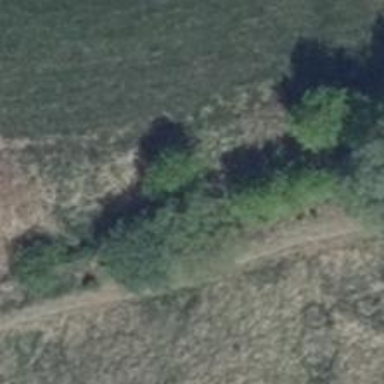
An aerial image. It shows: Hunting stand.